Question: When i click add button i want to add 'combobox' item and testbox text into below 'datagrid' or 'ListView', and then finally i clicked 'save button' i want to 'save them in my database' table?
how do i add values and save them? Sample Interface Image looks like:

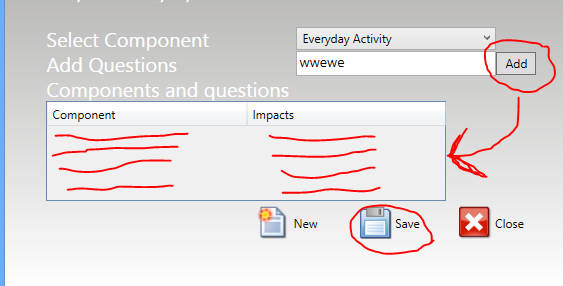
Answer: This is a complex question and I guess there is no single right answer to it. I'll advice you to <URL>.
Also <URL> you can find a nice jumpstart instruction on data access.